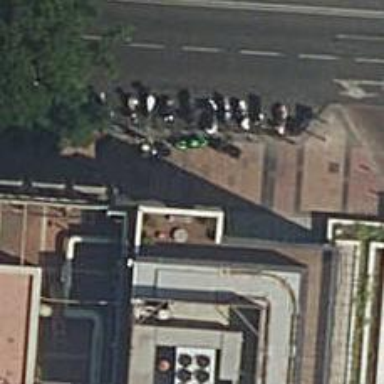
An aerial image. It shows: Motorcycle parking facility.